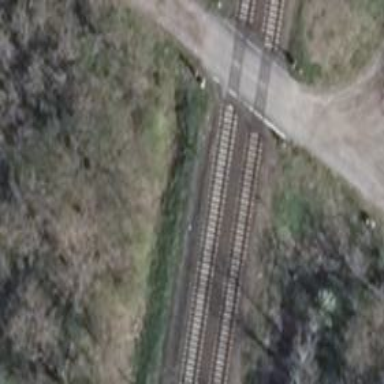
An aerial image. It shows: Railway signal.